Chest X-ray:
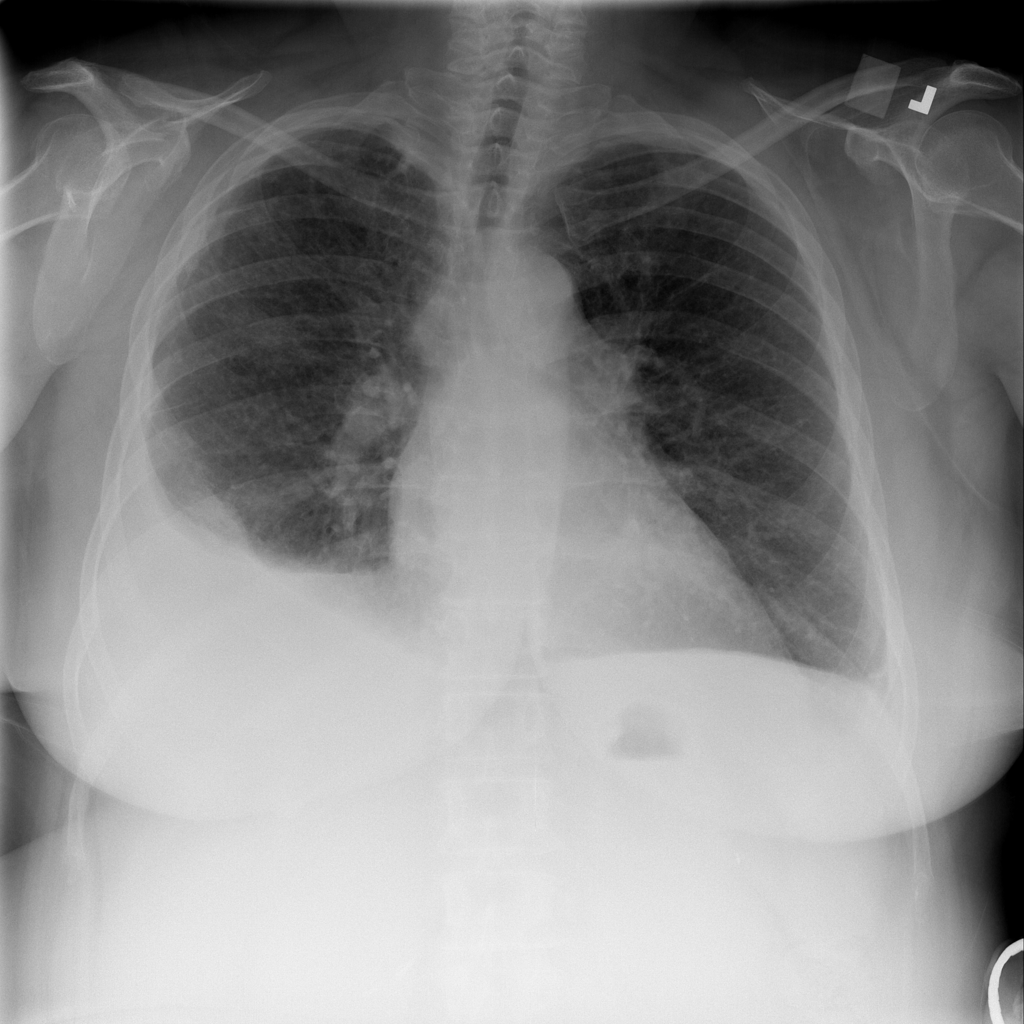
Findings: Pleural Thickening, Effusion
No abnormal finding: no